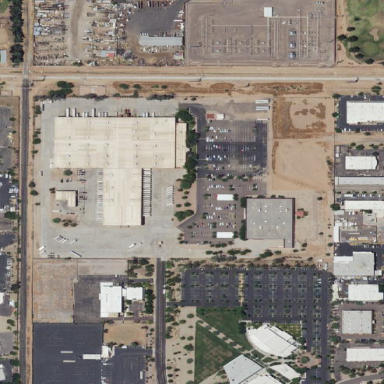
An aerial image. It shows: Warehouse building.